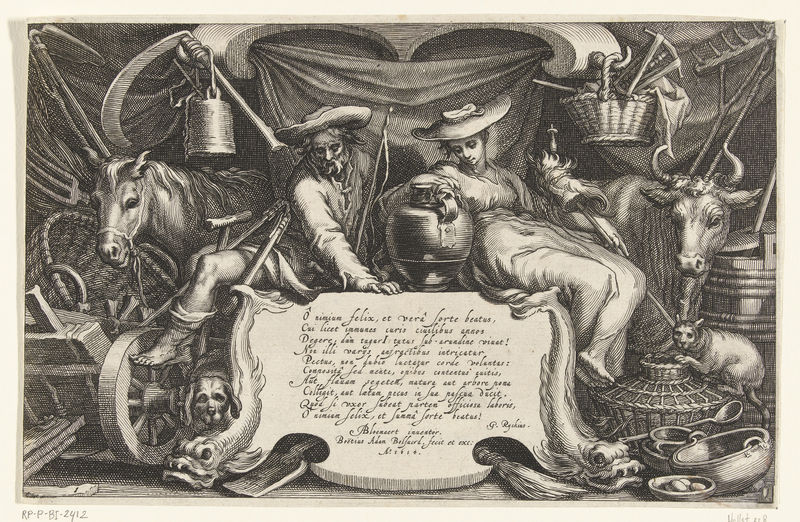
Titel: Boer en boerin tussen landbouwwerktuigen en paard en koe als omlijsting van cartouche met vers
Künstler: Boëtius Adamsz. Bolswert
Standort: Amsterdam
Institution: Rijksmuseum
Schlagwörter: mann, weiß, sitzen, frau, grau, hüte, kleid, schwarz, zeichnung, hund, tiere, kelch, pferd, schrift, kuh, rad, wagen, korb, katze, druck, stich, fass, karaffe, eimer, ochse, sense, fische, frische, ochs, eier, latein, italienisch, rechen, geräte, 2412